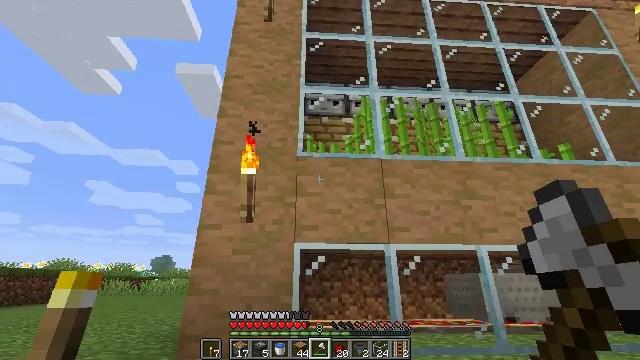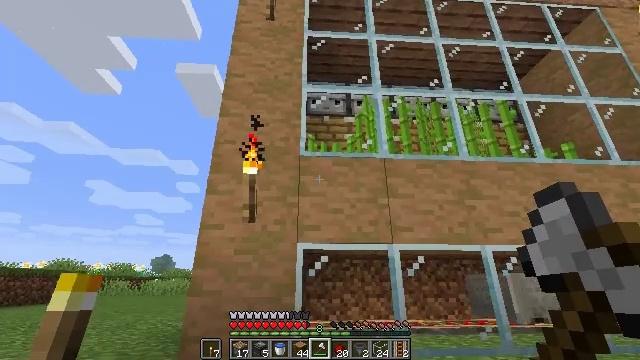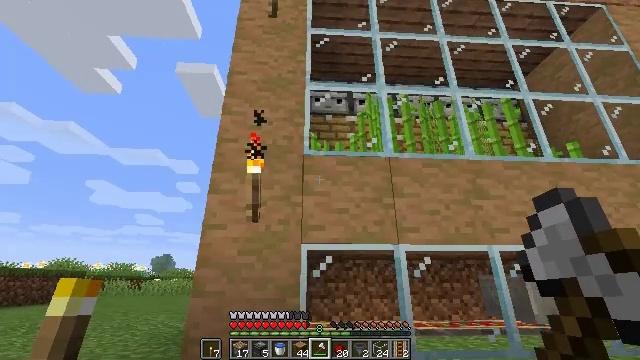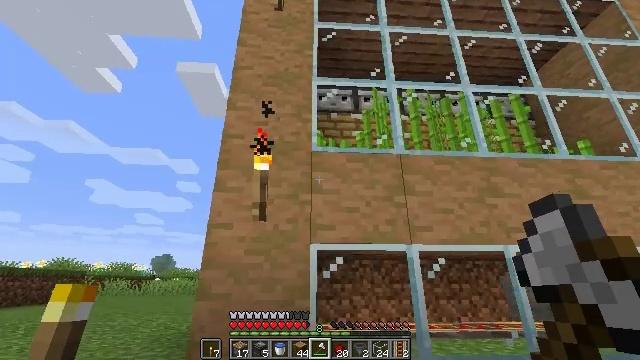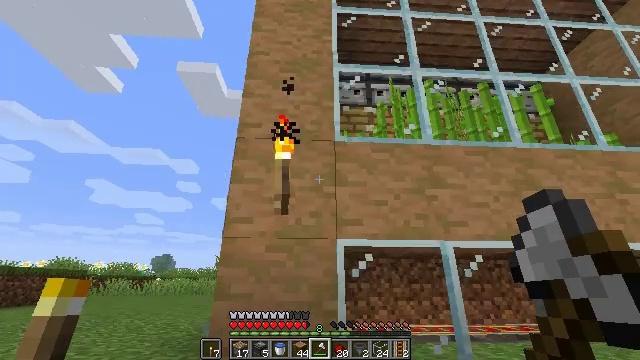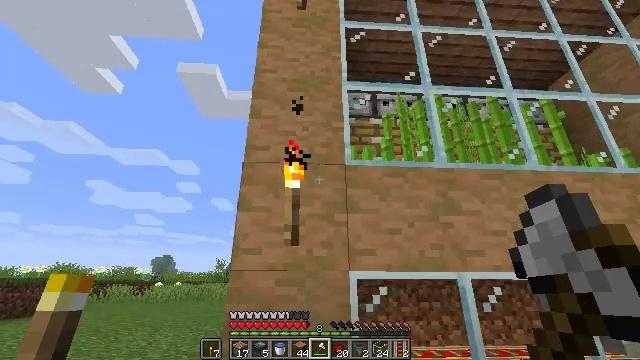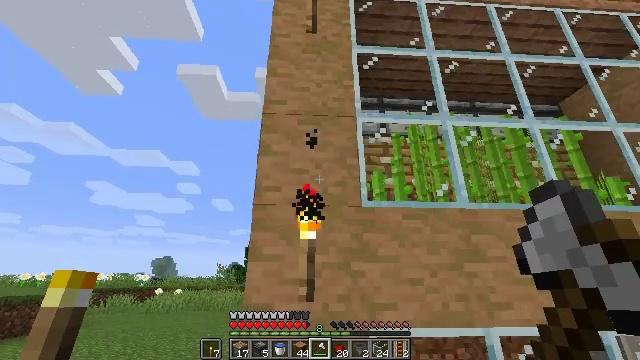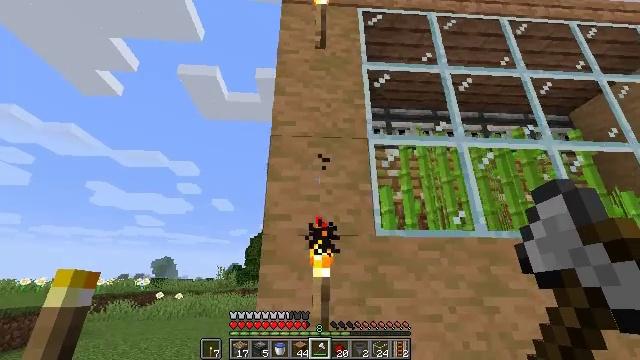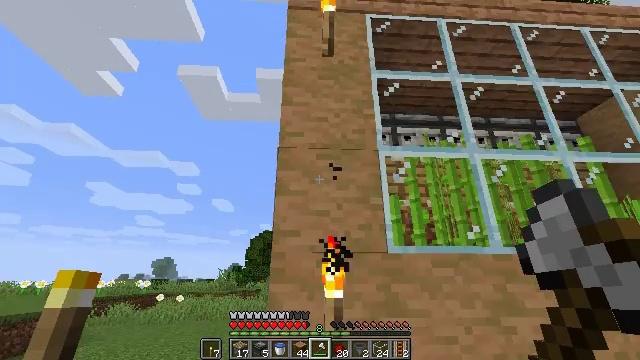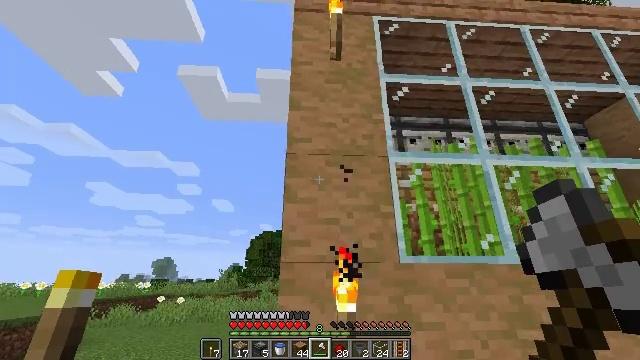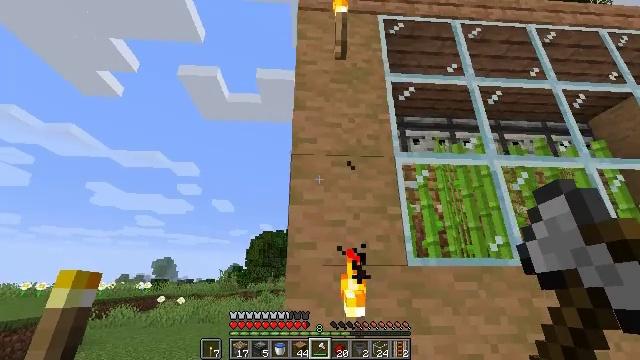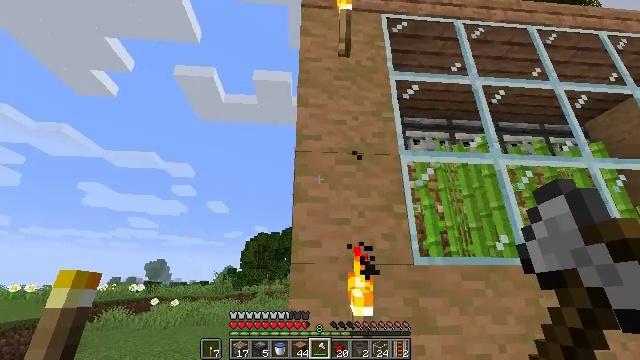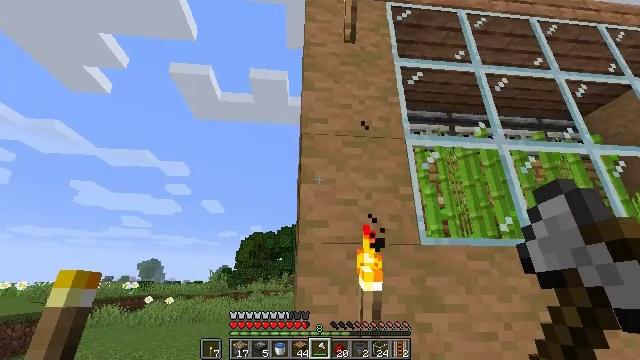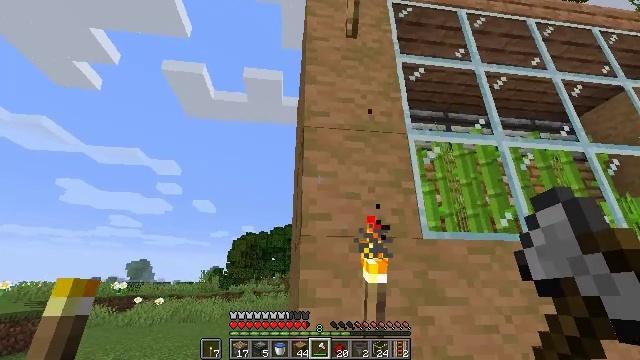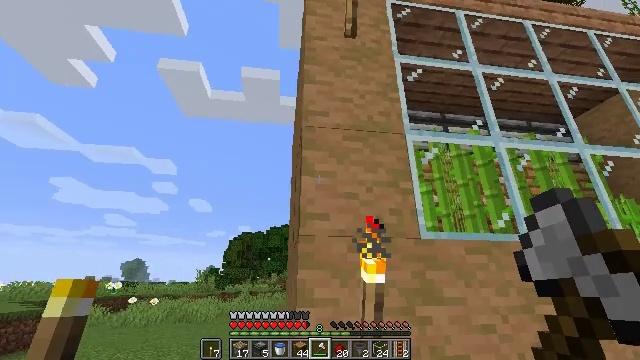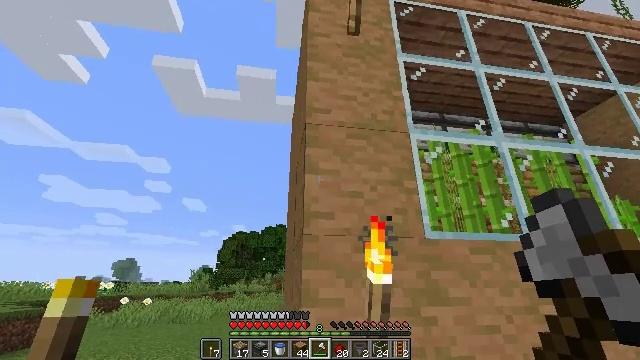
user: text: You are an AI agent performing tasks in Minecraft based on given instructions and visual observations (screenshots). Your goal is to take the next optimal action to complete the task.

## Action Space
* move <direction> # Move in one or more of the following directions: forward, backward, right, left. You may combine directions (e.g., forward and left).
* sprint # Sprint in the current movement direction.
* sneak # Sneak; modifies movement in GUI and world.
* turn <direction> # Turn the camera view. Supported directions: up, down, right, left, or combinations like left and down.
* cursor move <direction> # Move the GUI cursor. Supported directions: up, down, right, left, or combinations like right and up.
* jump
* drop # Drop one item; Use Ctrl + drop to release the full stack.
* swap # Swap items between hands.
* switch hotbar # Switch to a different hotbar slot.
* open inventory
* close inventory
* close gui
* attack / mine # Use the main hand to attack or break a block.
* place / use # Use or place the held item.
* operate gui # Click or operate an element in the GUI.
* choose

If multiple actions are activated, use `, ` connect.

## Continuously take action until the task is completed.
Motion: motion action
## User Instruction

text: Gather stripped jungle log by holding the left button.
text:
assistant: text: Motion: move forward and move left
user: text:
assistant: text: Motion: move forward and move left
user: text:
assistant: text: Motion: move forward and move left
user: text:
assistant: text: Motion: move forward and move left
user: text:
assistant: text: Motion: move forward and move left, jump
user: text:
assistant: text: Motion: move forward and move left, jump
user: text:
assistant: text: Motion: move forward and move left, jump
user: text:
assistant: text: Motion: move forward and move left, jump
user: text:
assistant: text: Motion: move forward, jump
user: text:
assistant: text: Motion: move forward, jump
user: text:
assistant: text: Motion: turn right
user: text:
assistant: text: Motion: turn right
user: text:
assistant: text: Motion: turn right
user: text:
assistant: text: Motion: no_op
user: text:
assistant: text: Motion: turn right
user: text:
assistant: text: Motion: turn right
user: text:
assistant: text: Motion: turn right
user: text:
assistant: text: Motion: no_op
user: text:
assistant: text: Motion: no_op
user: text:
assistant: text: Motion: no_op
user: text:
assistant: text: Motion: no_op
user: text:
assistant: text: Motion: no_op
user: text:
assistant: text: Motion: no_op
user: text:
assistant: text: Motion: no_op
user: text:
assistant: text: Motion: no_op
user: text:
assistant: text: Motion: no_op
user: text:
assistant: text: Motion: no_op
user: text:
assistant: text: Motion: no_op
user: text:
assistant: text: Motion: no_op
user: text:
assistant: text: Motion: no_op